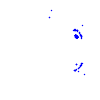
Particle: electron